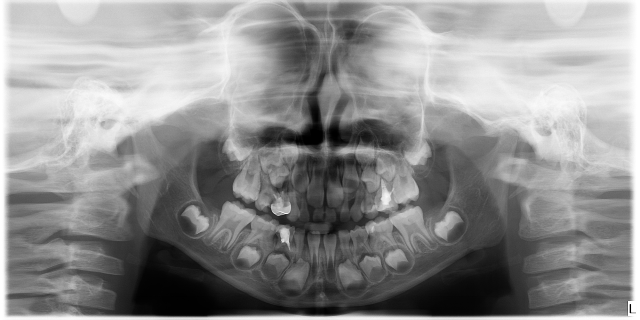
child